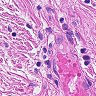
Metastatic tissue present: no